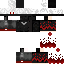
A male skeleton skin with dark skin, wearing brown helmet dressed in a black robe top and black pants, featuring a closed mouth.